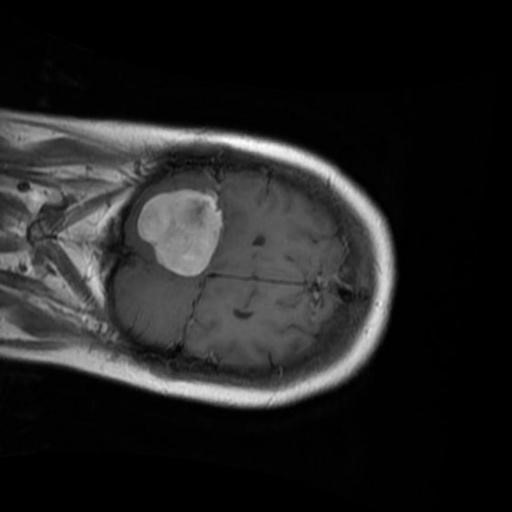
Label: brain_menin